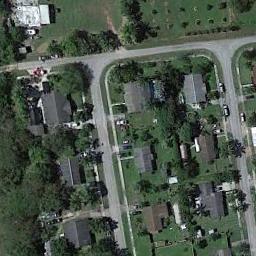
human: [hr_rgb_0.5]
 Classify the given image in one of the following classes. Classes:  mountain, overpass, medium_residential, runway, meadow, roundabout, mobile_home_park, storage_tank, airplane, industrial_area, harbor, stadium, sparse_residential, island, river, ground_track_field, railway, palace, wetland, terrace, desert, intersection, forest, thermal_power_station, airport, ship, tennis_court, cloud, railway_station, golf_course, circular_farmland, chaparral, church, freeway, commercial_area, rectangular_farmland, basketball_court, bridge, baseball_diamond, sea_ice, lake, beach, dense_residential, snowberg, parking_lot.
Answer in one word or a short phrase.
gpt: medium_residential